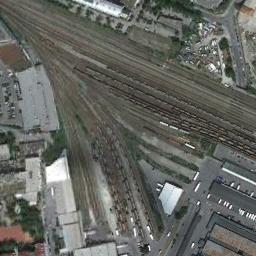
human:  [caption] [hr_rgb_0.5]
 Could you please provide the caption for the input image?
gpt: There are many buildings of different shapes and sizes beside the railway station .

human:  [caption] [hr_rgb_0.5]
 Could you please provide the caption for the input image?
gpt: The railway station has lots of railways and some trains .

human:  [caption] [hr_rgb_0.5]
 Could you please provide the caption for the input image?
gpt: There is a big railway station in the city .

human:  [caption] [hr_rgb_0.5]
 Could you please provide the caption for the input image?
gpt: The railway station is next to some buildings and trees .

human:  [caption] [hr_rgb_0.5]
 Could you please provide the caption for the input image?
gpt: There are some buildings and trains beside the railway station .